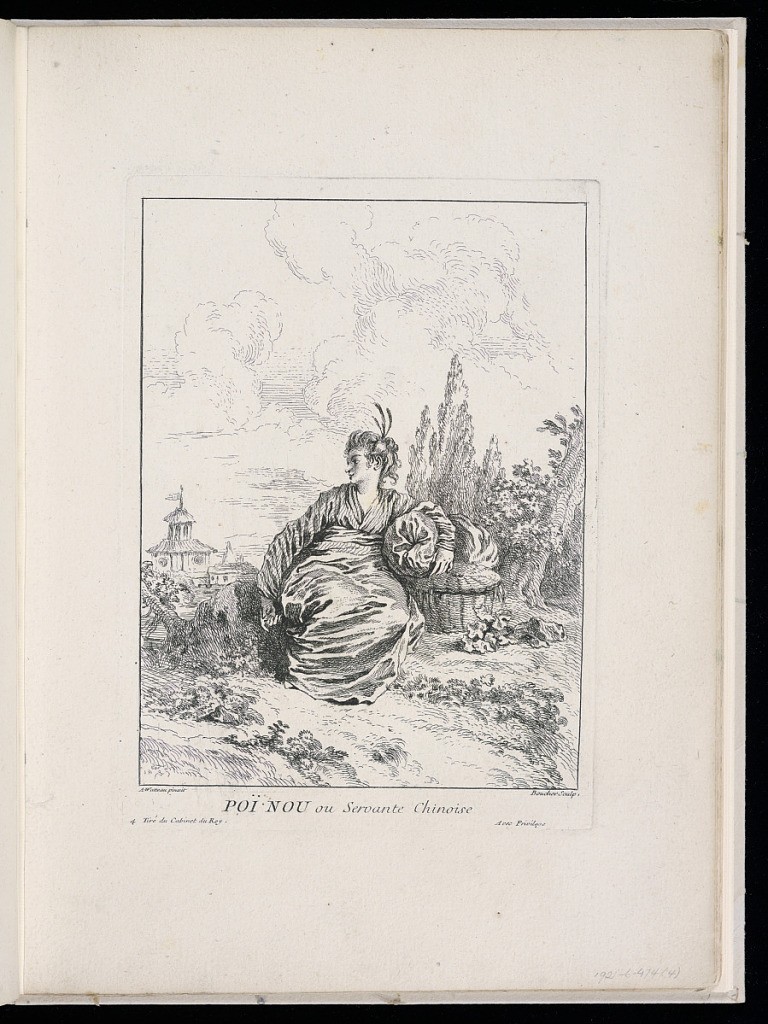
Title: POÏ NOU ou Servante Chinoise
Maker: Antoine Watteau, French, 1684–1721
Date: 1731
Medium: Etching on laid paper
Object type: Print
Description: From a series of twelve prints, a Chinese Woman seated in a landscape holding a wrapped parcel and leaning on a lidded basket. Buildings in the background. The plate is titled, signed, and numbered.